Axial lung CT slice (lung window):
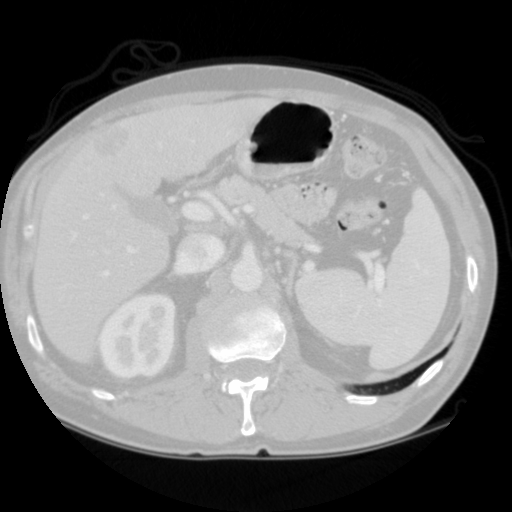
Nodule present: no